Field crop: maize
Growth stage: 2
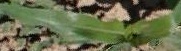
Species: maize